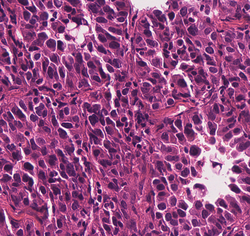
Tumor epithelial tissue: yes
Tumor-associated stroma tissue: yes
Normal tissue: no